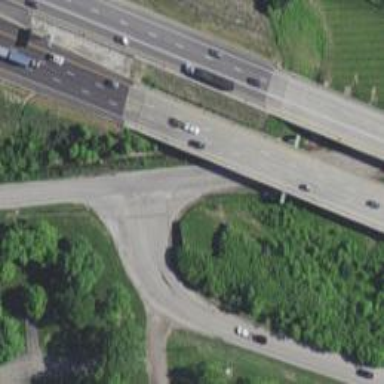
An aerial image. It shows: Bent on bridge.